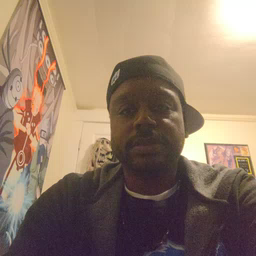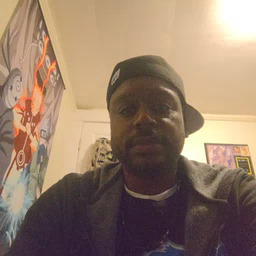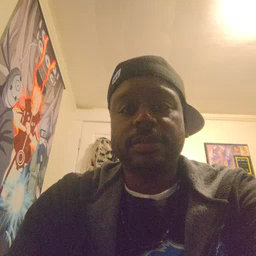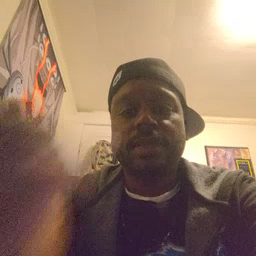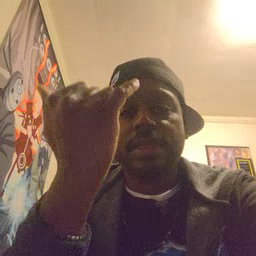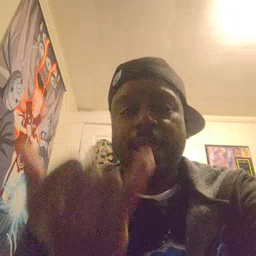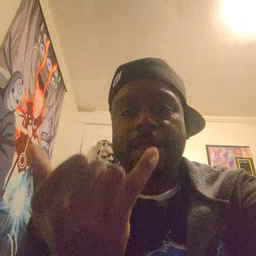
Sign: now